【题型】填空题　【知识点】平面几何　【难度】easy
如图，在$\triangle ABC$中，$AE$是$BC$边上的中线，点$G$是$\triangle ABC$的重心，过点$G$作$GF \parallel AB$交$BC$于点$F$，
若$EF = 2$，那么$BC$长为$\underline{\quad\quad\quad\quad}$。

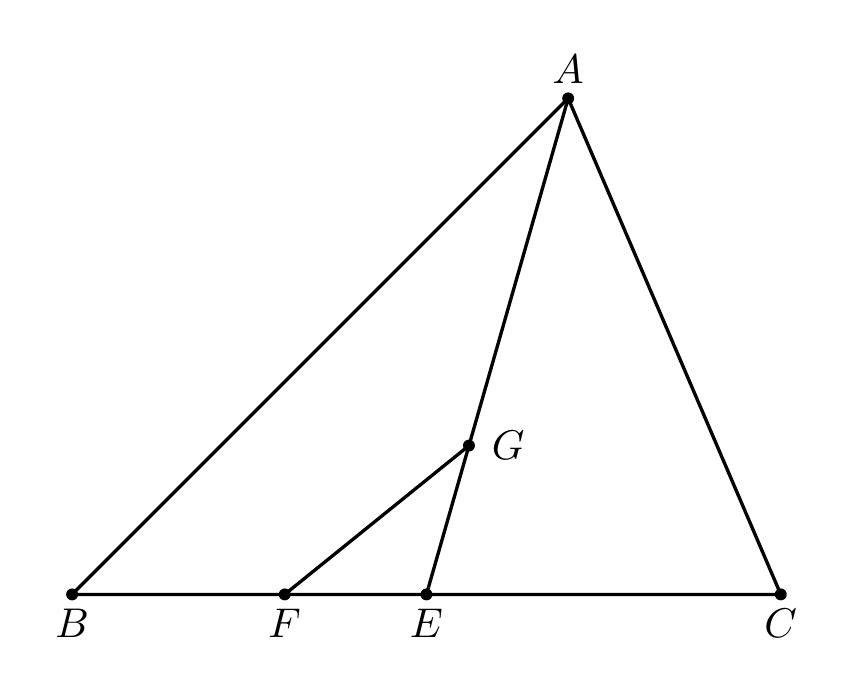
【解答】
【答案】12

【分析】由三角形的重心及$GF \parallel AB$可知$\frac{AG}{GE} = \frac{BF}{EF} = 2$，然后可得$BF = 4$，则有$BE = 6$，进而问题可求解。

【详解】解：$\because$ 点$G$是$\triangle ABC$的重心，$GF \parallel AB$，

$\therefore \frac{AG}{GE} = \frac{BF}{EF} = 2$，

$\because EF = 2$，

$\therefore BF = 4$，

$\therefore BE = 6$，

$\because AE$是$BC$边上的中线，

$\therefore BC = 2BE = 12$，

故答案为 12。

【点睛】本题主要考查三角形的重心及平行线所截线段成比例，熟练掌握三角形的重心及平行线所截线段成比例是解题的关键。